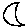
Label: moon